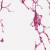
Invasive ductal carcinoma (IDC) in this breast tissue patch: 0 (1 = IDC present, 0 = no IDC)